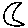
Label: moon